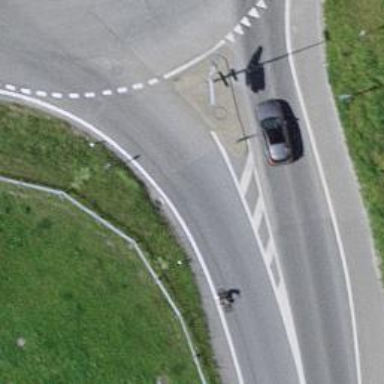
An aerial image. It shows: Traffic calming island.